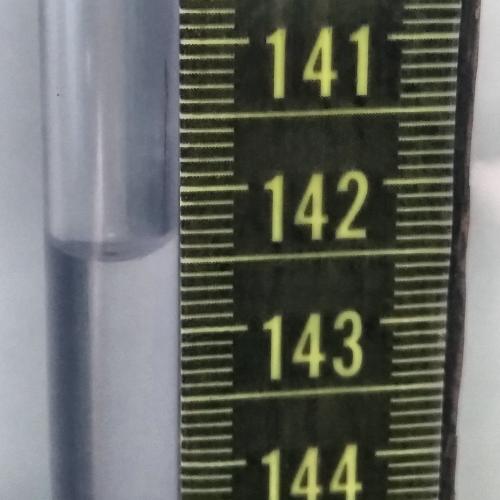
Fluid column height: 142.4 cm